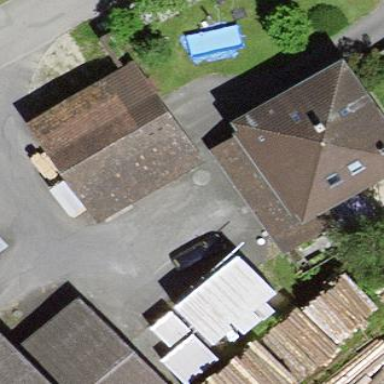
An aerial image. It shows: Garage.